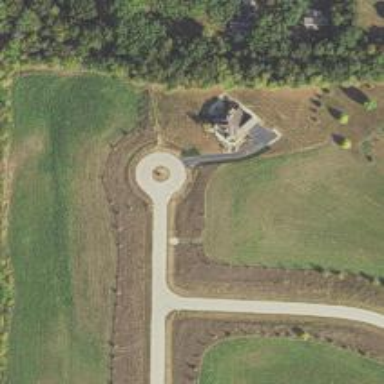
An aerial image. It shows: Driveway.